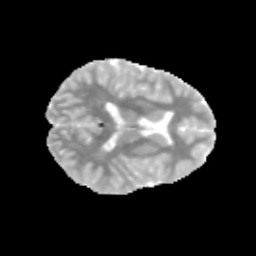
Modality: MD
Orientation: axial
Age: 10
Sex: male
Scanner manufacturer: siemens
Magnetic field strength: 3 T
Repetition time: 3.8 s
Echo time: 0.07 s